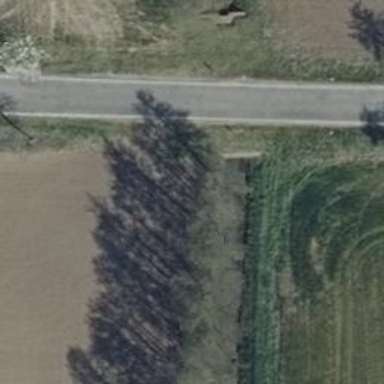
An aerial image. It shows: Culvert tunnel.